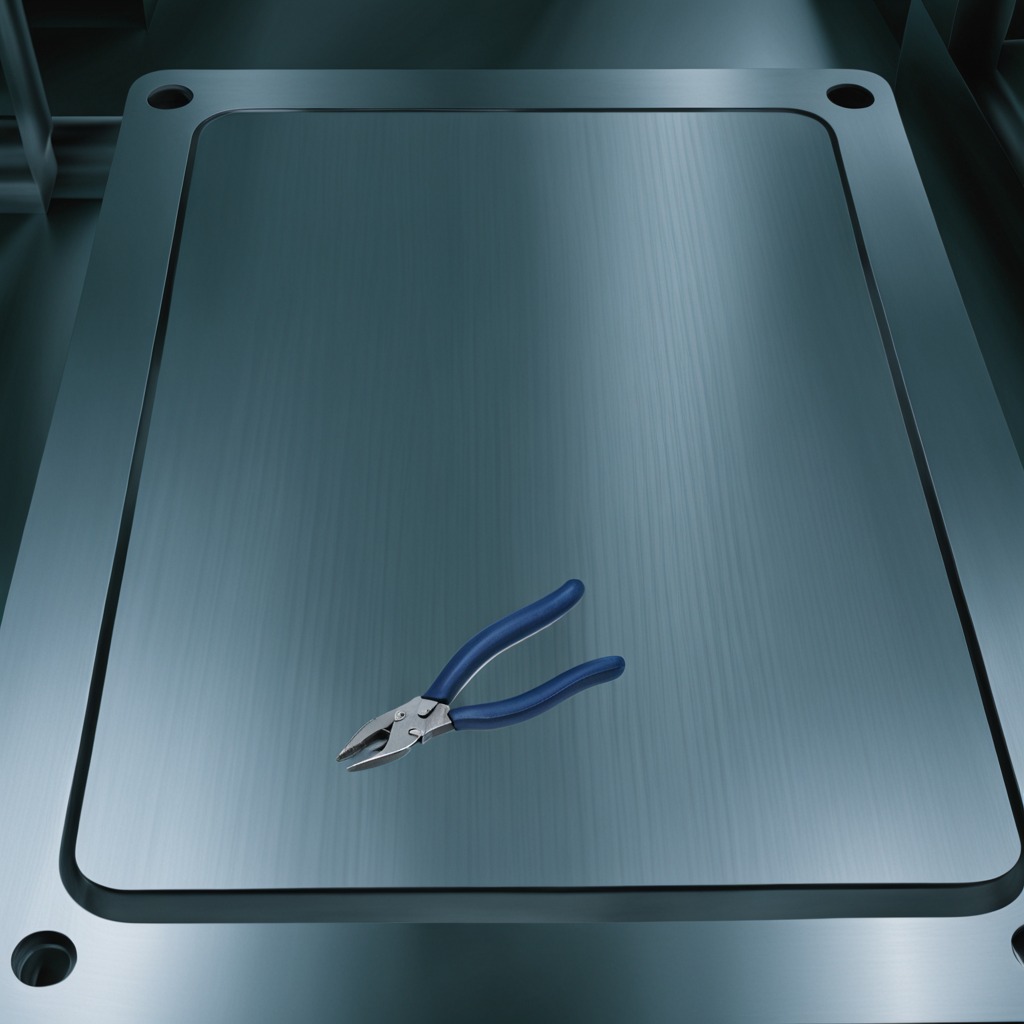
A plier is lying on the metal table.